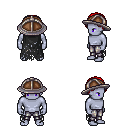
a pixel art fantasy rpg character, male body template, dark elf, purple skin, black tattered cape, metal pants, red parted hairstyle, chain helm, four views (front, back, left, right), 2x2 character sprite sheet, small pixel art, hard edges, no anti-aliasing